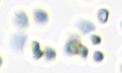
Label: Phaeocystis